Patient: sex M, age 30
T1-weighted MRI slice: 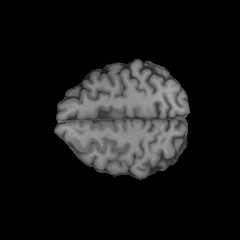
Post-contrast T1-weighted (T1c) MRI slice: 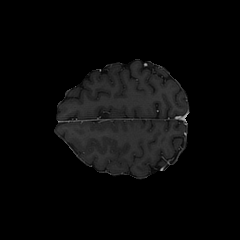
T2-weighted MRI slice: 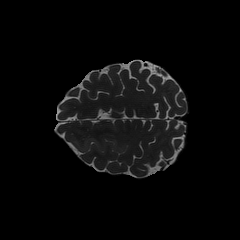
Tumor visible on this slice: yes
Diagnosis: Astrocytoma, IDH-mutant
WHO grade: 4